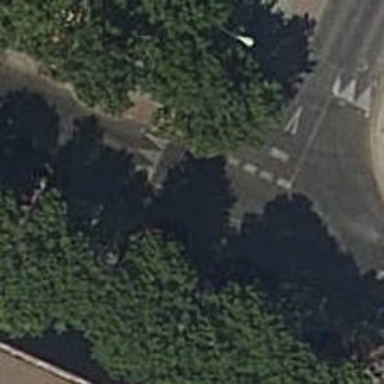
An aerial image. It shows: Zebra crossing on the road.